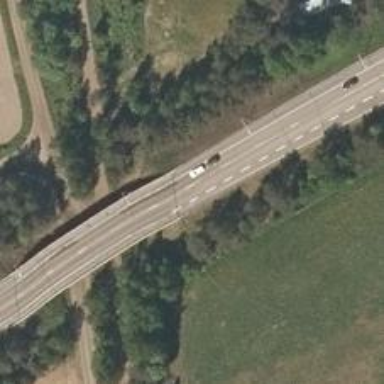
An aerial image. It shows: Motor road bridge with asphalt surface. The bridge is part of trunk highway.